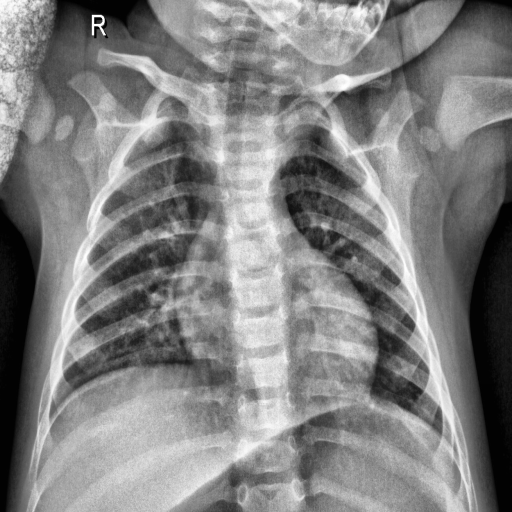
Finding: NORMAL